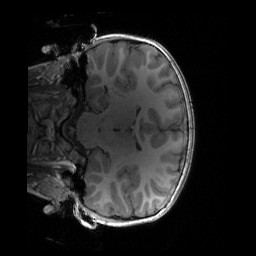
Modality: T1w
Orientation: coronal
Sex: female
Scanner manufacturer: siemens
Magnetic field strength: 3 T
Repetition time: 1.9 s
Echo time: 0.00243 s